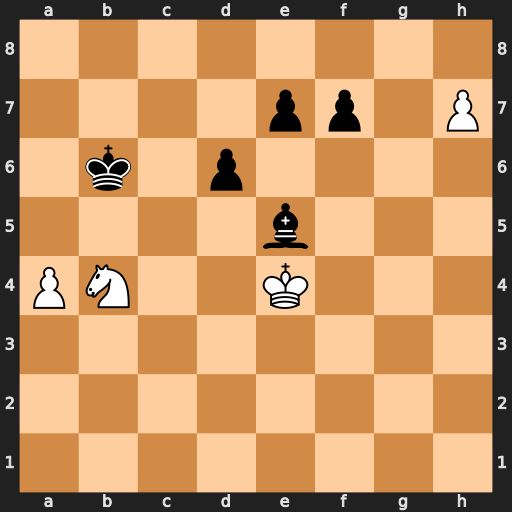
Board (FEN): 8/4pp1P/1k1p4/4b3/PN2K3/8/8/8
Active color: w
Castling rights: -
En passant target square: -
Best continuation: a5+ Kb7 a6+ Kb6 a7 Kb7 Nc6